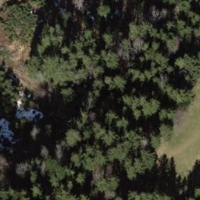
EUNIS habitat code: 43
Species observed at this site:
Plantago major